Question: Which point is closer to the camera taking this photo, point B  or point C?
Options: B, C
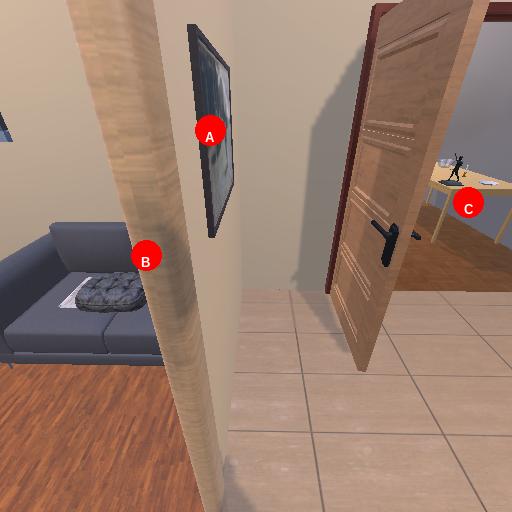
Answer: B